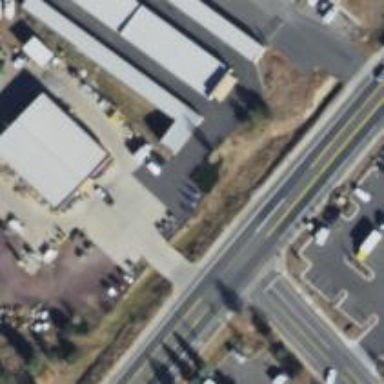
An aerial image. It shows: Commercial building.